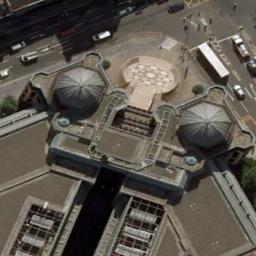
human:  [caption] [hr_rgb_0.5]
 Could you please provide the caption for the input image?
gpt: A cathedral with a brown roof  The main house in the middle of the church has two gray round roofs  There are many trees and a road around the church  There are many cars on the road .

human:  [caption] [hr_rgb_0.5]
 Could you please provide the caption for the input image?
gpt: The church with two circular domes is built on the corner .

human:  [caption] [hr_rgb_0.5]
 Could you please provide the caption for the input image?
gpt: This is a church with two bulbous buildings on either side .

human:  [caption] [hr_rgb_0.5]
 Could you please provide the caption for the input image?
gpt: There is a church with two circular roofs .

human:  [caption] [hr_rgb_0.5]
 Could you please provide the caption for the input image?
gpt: There are many cars on the road near the church .